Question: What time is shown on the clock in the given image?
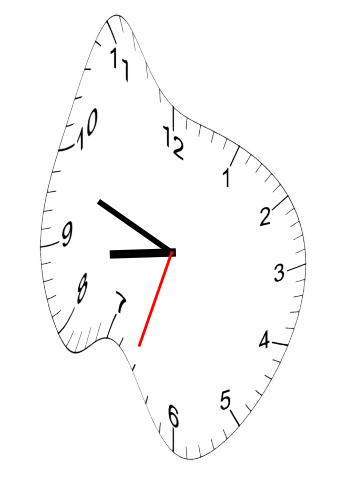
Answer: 08:48:33